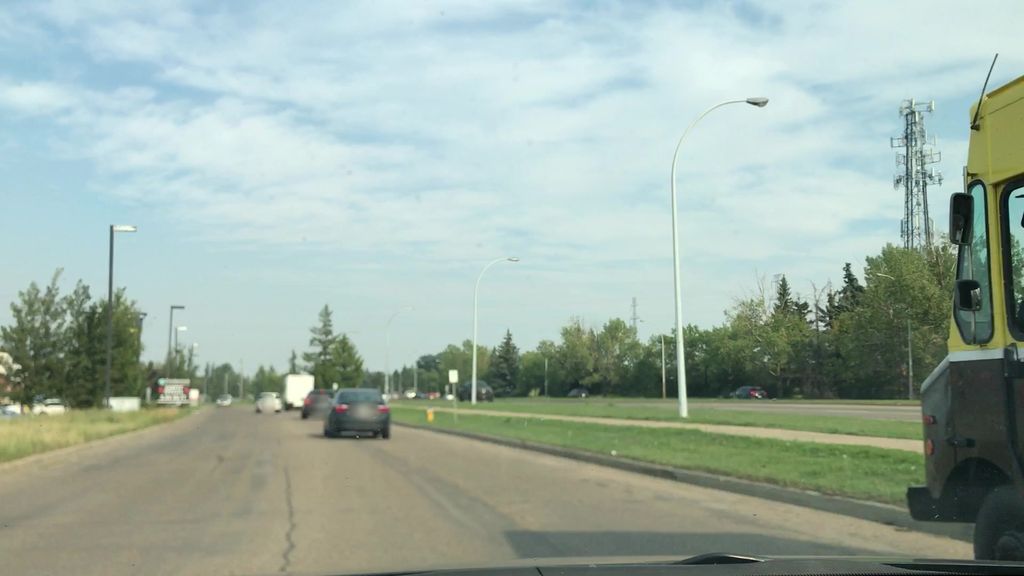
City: edmonton